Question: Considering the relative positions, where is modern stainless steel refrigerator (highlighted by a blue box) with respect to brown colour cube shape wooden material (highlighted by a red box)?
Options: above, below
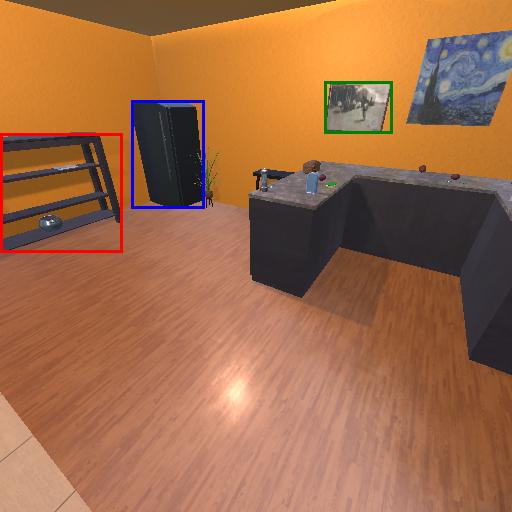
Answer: above